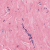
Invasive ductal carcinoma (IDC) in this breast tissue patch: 0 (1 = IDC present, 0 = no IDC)